Question: Having a little trouble with my app. I am questioning my approach.
Here is an image
Basically i need the color wheel to spin in the transparent box. What I have so far is working. I can drag the color wheel and it will rotate. The problem is I can touch and drag 'anywhere' on the screen and it will rotate. I only want it to rotate in the 'window'.
I basically added a UIView and an UIImageView, added outlets to the ImageView and added code in touchesBegan and touchesMoved to perform the animation. The wheel is a full circle image and subviews are 'clipped' to no show the lower half of the image.
'''
- (void)touchesBegan:(NSSet *)touches withEvent:(UIEvent *)event {
UITouch *thisTouch = [touches anyObject];
delta = [thisTouch locationInView:wheelImage];
float dx = delta.x - wheelImage.center.x;
float dy = delta.y - wheelImage.center.y;
deltaAngle = atan2(dy,dx);
initialTransform = wheelImage.transform;
}
- (void)touchesMoved:(NSSet *)touches withEvent:(UIEvent *)event {
UITouch *touch = [touches anyObject];
CGPoint pt = [touch locationInView:wheelImage];
float dx = pt.x - wheelImage.center.x;
float dy = pt.y - wheelImage.center.y;
float ang = atan2(dy,dx);
//do the rotation
if (deltaAngle == 0.0) {
deltaAngle = ang;
initialTransform = wheelImage.transform;
}else
{
float angleDif = deltaAngle - ang;
CGAffineTransform newTrans = CGAffineTransformRotate(initialTransform, -angleDif);
wheelImage.transform = newTrans;
currentValue = [self goodDegrees:radiansToDegrees(angleDif)];
}
}
'''
Now...My questions are the following:
1. How can I get the touchesMoved/Began ONLY to work on the UIView or UIImageView?
2. Should I create a Custom UIView for this wheel and then just add it to my main view controller? 2.a. If I do create a custom, will I have the same issue with the touches?
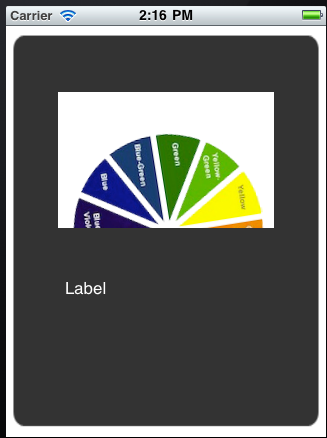
Answer: You may want to consider using a UISwipeGestureRecognizer and adding it to only the view in which you wish to recognize the swipe.